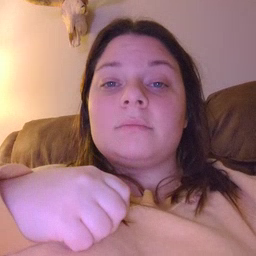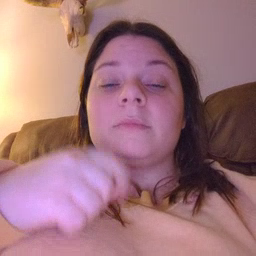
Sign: make